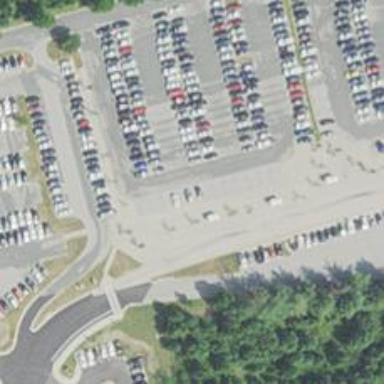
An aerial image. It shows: Parking space is available.